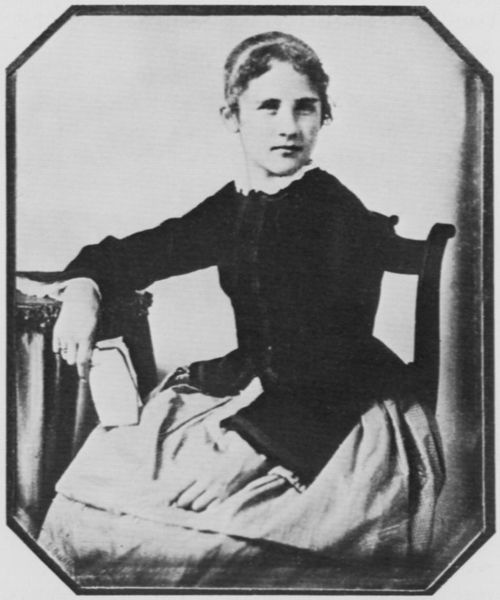
Titel: Porträt eines Mädchens
Künstler: Anton Edler
Standort: München
Institution: Deutsches Museum
Schlagwörter: hand, schatten, weiß, mädchen, sitzen, frau, frisur, grau, hell, kleid, licht, mund, nase, ohr, raum, schmuck, schwarz, stuhl, tisch, zimmer, blick, dame, haube, rock, alt, jacke, jung, arm, arme, augen, band, bibel, falten, gesicht, haarschmuck, kleidung, kragen, rahmen, samt, ärmel, bildnis, holzstuhl, hände, portrait, porträt, rückenlehne, vorhang, haare, pose, sitzend, stoff, kind, frontal, kinn, lippen, locken, ohren, oktagon, schürze, dutt, seitlich, papier, lehne, sitz, haarband, aufrecht, stuhllehne, angelehnt, atelier, mimik, tischchen, faltenwurf, podest, knöpfe, knopfleiste, ring, unscharf, foto, fotografie, photographie, buch, ringe, schwarz weiss, portait, seite, festlich, gedreht, heft, photo, tracht, gestus, seiten, büchlein, brief, oberteil, drinnen, lesende, beistelltisch, tischlein, junges mädchen, studio, passepartout, stuhle, pubertät, atelieraufnahme, sugen, porträtfoto, portraitfotografie, loken, poetin, tue, zugewnadt, frau mädchen, sotzend, frauen die lesen, lesende frauen